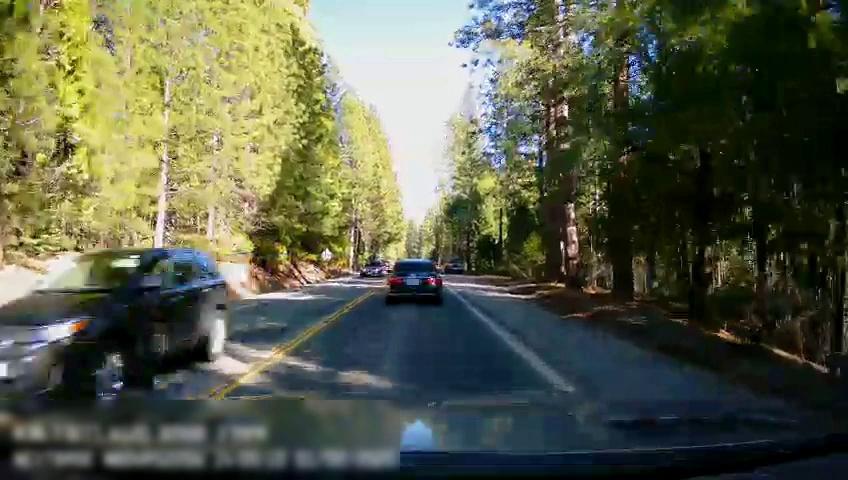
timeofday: Day
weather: Sunny
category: Drivable Space
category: Vehicles | Car
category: Vehicles | Car
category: Vehicles | Truck
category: Vehicles | Car
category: Lanes | Opposite Lane
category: Lanes | Current Lane
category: Lanes | Current Lane